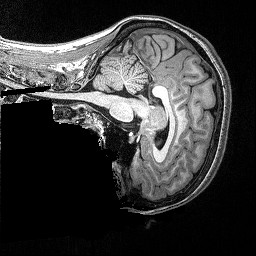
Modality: T1w
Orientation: sagittal
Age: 23
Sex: female
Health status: ill
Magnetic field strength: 3 T
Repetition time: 2.53 s
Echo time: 0.00331 s